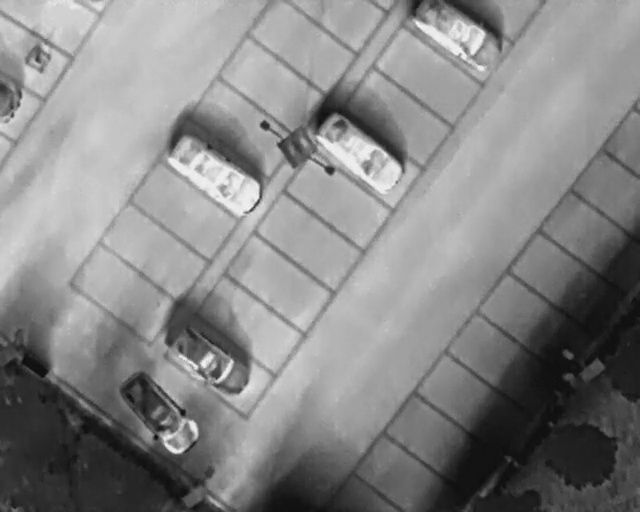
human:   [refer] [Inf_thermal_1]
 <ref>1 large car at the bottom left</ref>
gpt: <box>[[17, 76, 32, 84, 135]]</box>